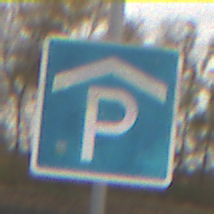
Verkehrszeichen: Parkhaus
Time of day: MorningAfternoon
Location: Outdoor (Nature)
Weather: Overcast
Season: NotSpecified
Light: Natural